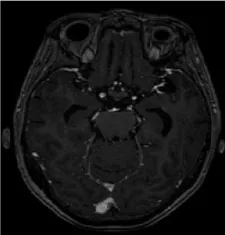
MRI changes in leptomeningeal metastasis before and after treatment. (D-F) After three courses of intrathecal chemotherapy, the thickening and pronounced enhancement of the meninges in the cerebellum disappeared.
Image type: radiology (mri)